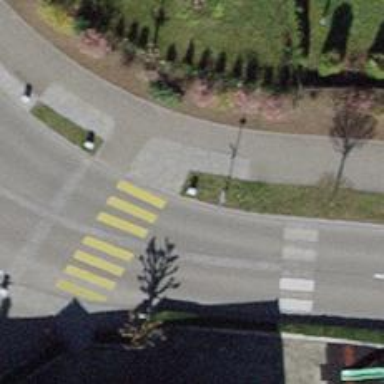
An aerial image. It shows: Block barrier.